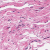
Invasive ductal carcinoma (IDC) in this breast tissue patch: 0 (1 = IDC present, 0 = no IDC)